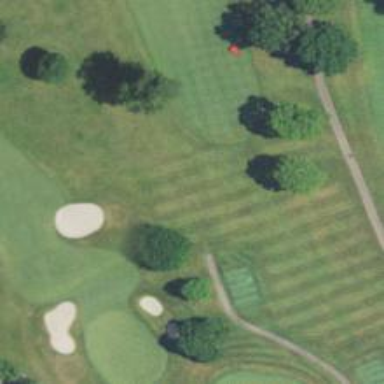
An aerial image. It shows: Path designated for golf carts.